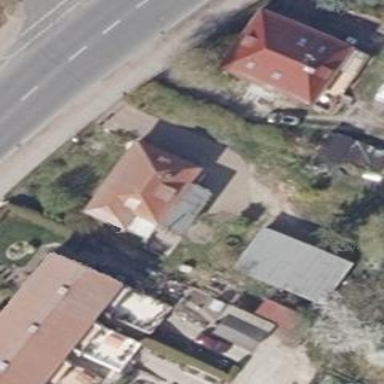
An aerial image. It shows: Simple house.